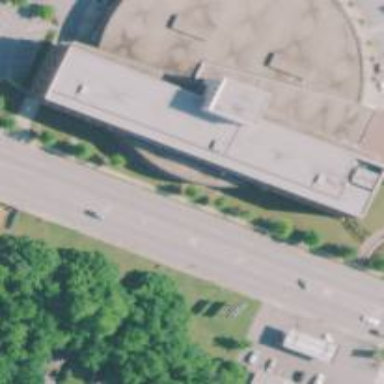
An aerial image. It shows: Civic building.